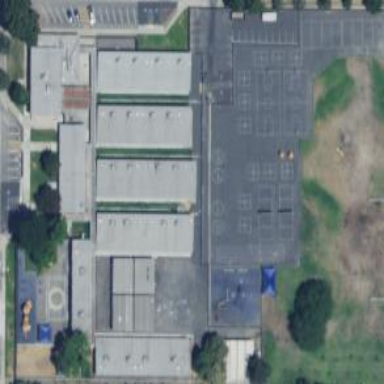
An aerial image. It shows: School.